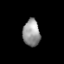
Tissue: lung
Cell type: Epithelial cells
Senescence score: 0.1857
Nuclear area (px): 450
Mean DAPI intensity: 150.236